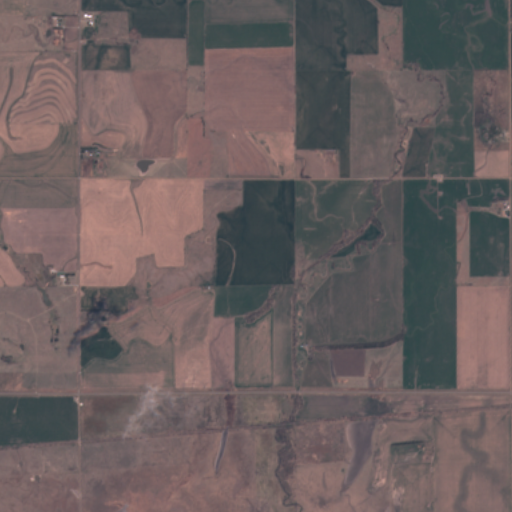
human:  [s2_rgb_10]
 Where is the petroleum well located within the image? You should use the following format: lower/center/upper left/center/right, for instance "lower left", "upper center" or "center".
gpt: The petroleum well is located in the lower center of the image.
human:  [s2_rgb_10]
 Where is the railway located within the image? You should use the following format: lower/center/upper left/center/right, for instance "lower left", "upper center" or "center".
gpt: The railway is located in the lower of the image.
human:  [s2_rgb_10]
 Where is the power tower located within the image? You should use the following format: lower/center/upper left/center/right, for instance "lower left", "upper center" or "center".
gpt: There is no power tower in the image.